三年级 · 算术
某湿地有野生动物 476 种, 野生植物 296 种。该湿地的野生动物和野生植物共有多少种?

26．_周末，英英一家去商场购物，妈妈想买下面的一套衣服和鞋。

378 元

169 元

189 元

（1）妈妈大约应准备多少钱?

(2) 提一个数学问题并解答。

问题: \$ \qquad \$
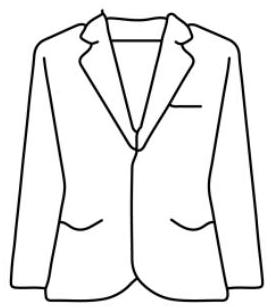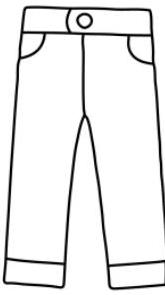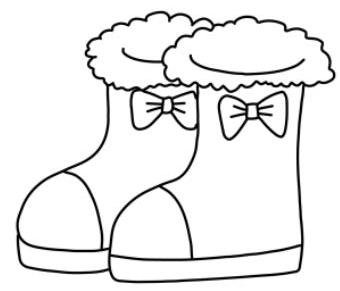
答案: 772 种

【分析】根据整数加法的意义用野生动物的种数加野生植物的种数, 列出算式 476+296 计算即可求
解。

【详解】 $476+296=772$ (种)

答: 该湿地的野生动物和野生植物共有 772 种。

【点睛】本题主要考查整数加法的意义, 关键是根据题意正确列出算式进行计算。